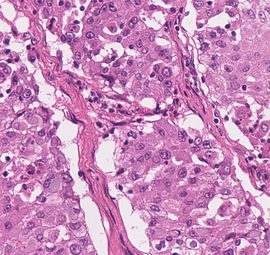
Tumor epithelial tissue: yes
Tumor-associated stroma tissue: yes
Normal tissue: no